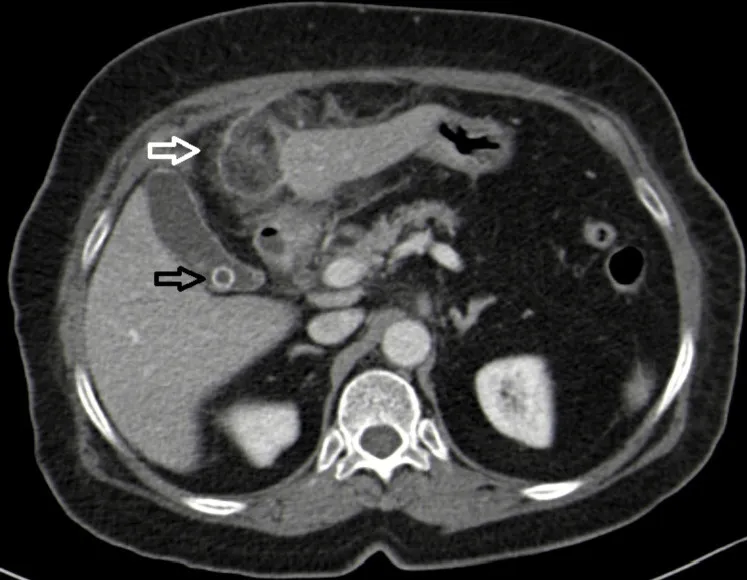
Computed tomography axial plane showing heterogeneous increase density of fat and hyperattenuating rim sign adjacent to falciform ligament, compatible with falciform ligament appendagitis (white arrow). Vesicular lithiasis with normal gallbladder appearance can also be seen (black arrow).
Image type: radiology (ct)